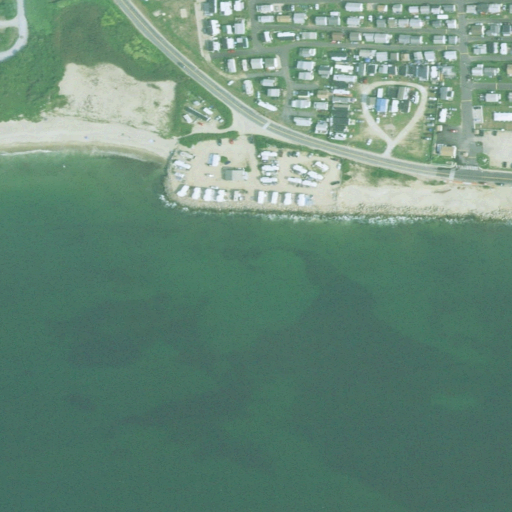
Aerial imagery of beach in Rhode Island named A B Carpenters Beach containing open water, medium intensity development, high intensity development, barren land, grassland, and low intensity development